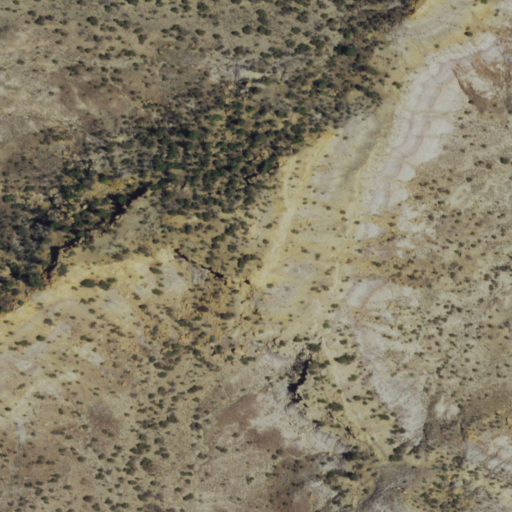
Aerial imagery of mountain in New Mexico named Mesa Chijuilla containing shrub and evergreen forest